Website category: auto
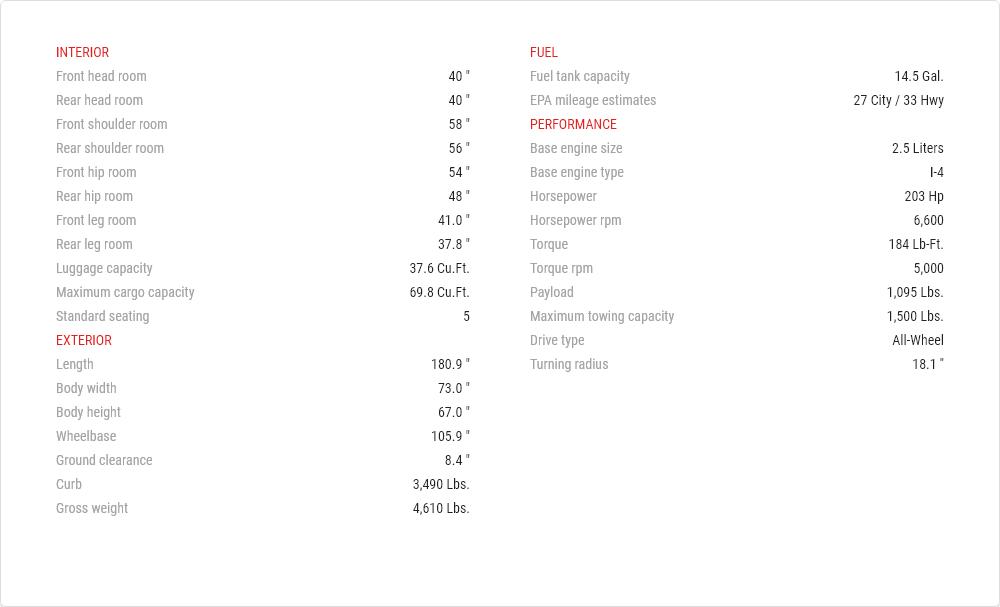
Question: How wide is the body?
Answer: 73.0 "

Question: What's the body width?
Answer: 73.0 "

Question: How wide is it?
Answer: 73.0 "

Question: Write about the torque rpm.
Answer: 5,000

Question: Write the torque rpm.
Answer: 5,000

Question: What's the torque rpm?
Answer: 5,000

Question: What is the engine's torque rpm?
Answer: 5,000

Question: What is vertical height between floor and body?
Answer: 8.4 "

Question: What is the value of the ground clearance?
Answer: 8.4 "

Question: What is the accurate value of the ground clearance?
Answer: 8.4 "

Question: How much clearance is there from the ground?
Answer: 8.4 "

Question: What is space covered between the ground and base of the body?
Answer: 8.4 "

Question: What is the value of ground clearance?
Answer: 8.4 "

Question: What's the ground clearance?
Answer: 8.4 "

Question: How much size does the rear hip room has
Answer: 48 "

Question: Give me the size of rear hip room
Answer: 48 "

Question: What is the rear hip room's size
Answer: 48 "

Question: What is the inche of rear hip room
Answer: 48 "

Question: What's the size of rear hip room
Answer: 48 "

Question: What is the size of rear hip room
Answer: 48 "

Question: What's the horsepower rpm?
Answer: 6,600

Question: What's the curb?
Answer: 3,490 lbs.

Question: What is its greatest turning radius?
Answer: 18.1 ''

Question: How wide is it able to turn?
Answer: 18.1 ''

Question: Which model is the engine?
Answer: I-4

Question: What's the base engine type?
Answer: I-4

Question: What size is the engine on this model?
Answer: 2.5 liters

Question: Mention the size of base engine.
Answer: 2.5 liters

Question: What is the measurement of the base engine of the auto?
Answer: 2.5 liters

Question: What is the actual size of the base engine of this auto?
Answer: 2.5 liters

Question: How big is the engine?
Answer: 2.5 liters

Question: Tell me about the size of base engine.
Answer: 2.5 liters

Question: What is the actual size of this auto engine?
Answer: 2.5 liters

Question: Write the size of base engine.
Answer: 2.5 liters

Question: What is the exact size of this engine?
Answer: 2.5 liters

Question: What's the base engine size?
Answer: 2.5 liters

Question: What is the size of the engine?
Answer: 2.5 liters

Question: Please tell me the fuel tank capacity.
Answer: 14.5 gal.

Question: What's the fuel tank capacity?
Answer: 14.5 gal.

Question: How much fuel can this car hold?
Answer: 14.5 gal.

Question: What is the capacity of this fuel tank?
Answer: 14.5 gal.

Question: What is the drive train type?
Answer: all-wheel

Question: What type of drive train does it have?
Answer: all-wheel

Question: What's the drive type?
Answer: all-wheel

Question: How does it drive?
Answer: all-wheel

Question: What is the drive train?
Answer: all-wheel

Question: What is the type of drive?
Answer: all-wheel

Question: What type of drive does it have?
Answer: all-wheel

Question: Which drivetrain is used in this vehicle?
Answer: all-wheel

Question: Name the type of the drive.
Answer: all-wheel

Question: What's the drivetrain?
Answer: all-wheel

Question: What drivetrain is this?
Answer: all-wheel

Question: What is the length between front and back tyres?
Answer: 105.9 "

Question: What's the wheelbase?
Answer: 105.9 "

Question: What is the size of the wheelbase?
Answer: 105.9 "

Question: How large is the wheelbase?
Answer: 105.9 "

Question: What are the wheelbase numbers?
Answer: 105.9 "

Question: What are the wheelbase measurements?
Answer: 105.9 "

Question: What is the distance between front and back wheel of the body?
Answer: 105.9 "

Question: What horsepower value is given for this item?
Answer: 203 hp

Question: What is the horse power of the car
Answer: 203 hp

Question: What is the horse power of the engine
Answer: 203 hp

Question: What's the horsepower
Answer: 203 hp

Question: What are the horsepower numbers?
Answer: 203 hp